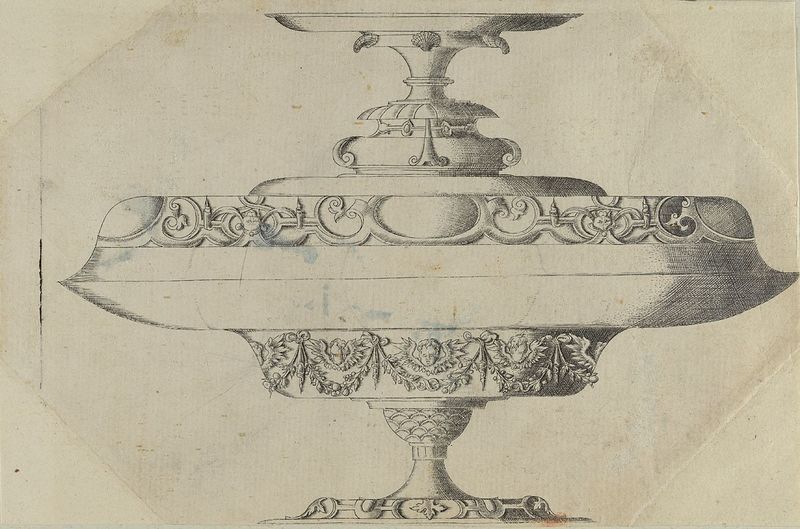
Titel: Doppelschale
Künstler: Matthias Zündt
Standort: Hamburg
Institution: Museum für Kunst und Gewerbe Hamburg
Schlagwörter: renaissance, papier, grafik, graphik, ornamente, fotografie, photographie, druckgraphik, druckgrafik, stich, girlanden, kunstgewerbe, muschel, putten, kupferstich, kunsthandwerk, amoretten, goldschmiedearbeit, rollwerk, beschlagwerk, gerippt, reproduktionen, blumengewinde, industriedesign, druckerzeugnisse, muschelwerk, behälter, ornamentstich, vorlageblätter, doppelschale